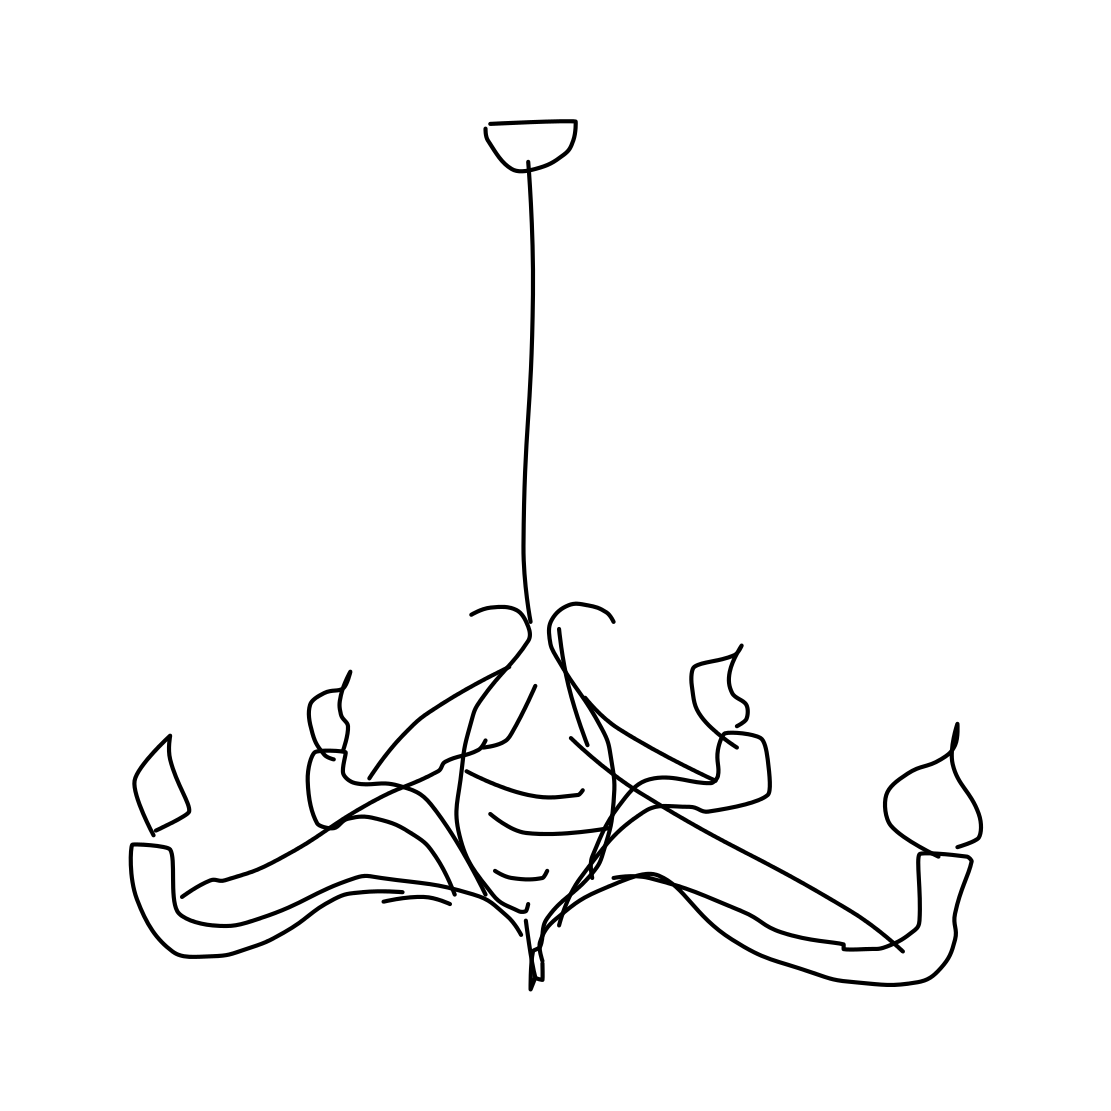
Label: chandelier